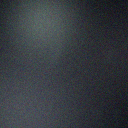
Screen state: off